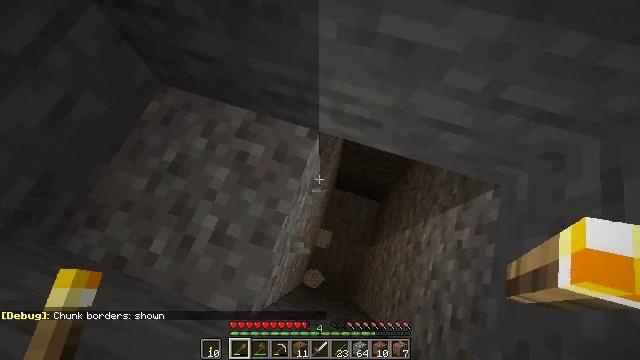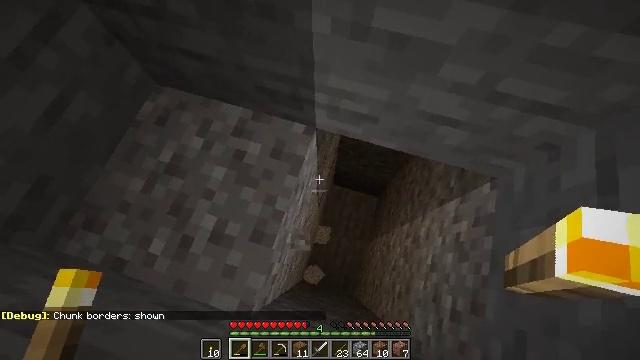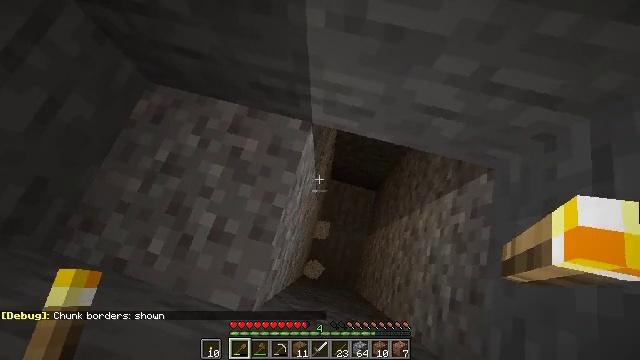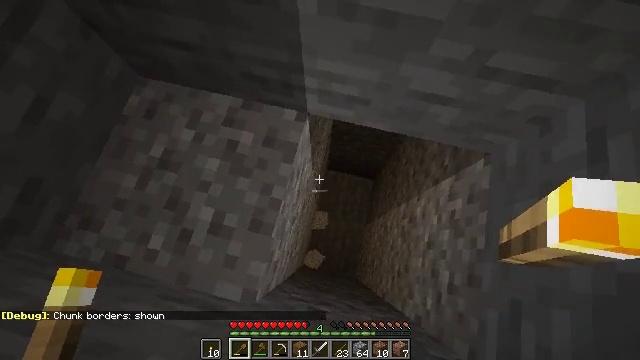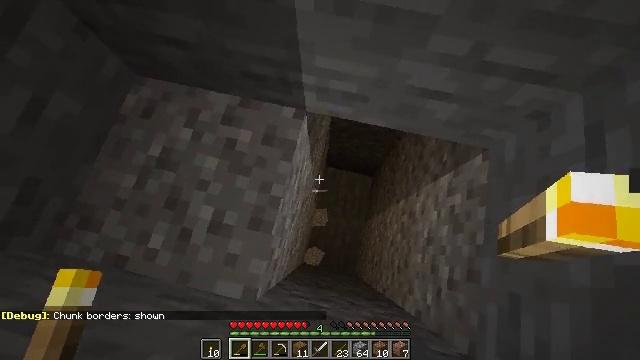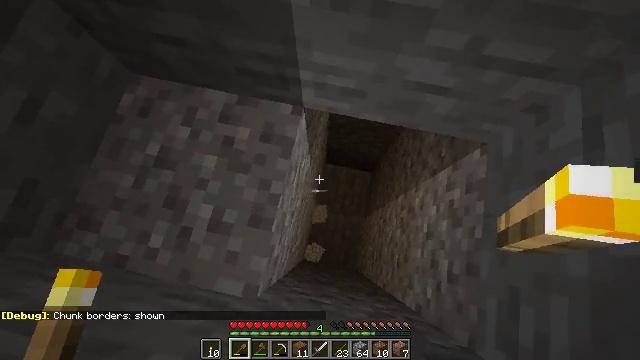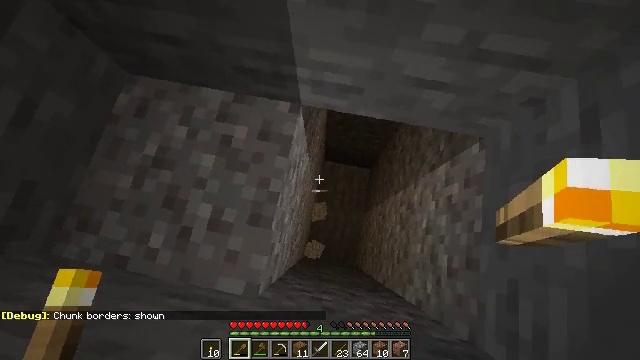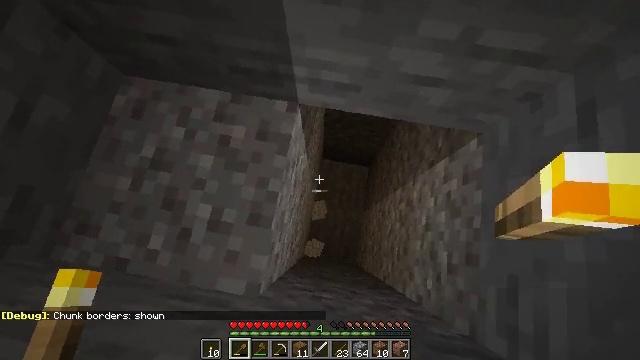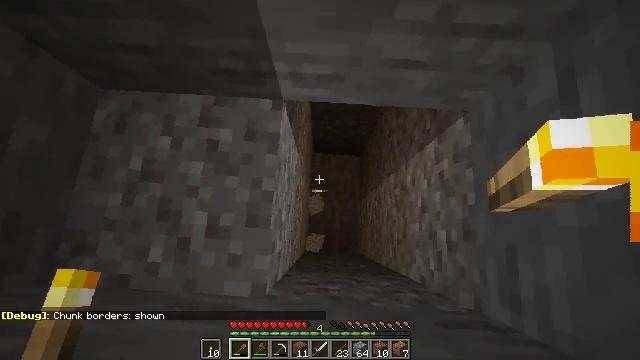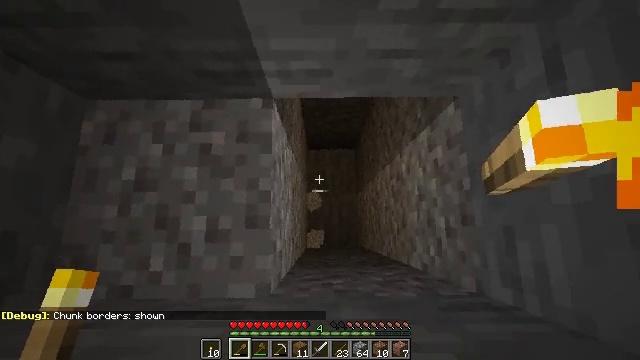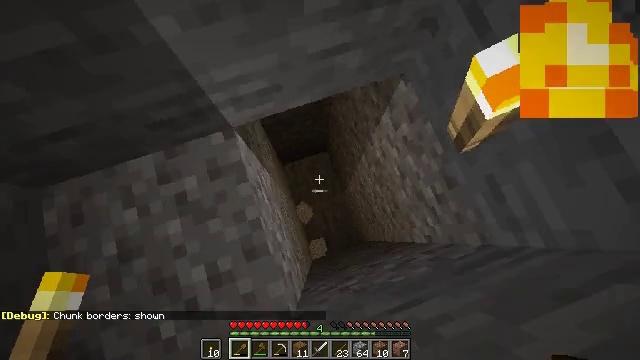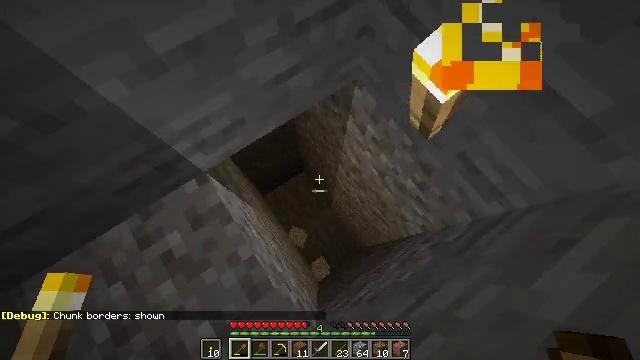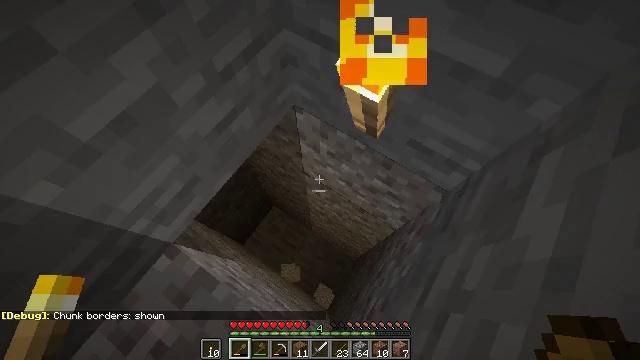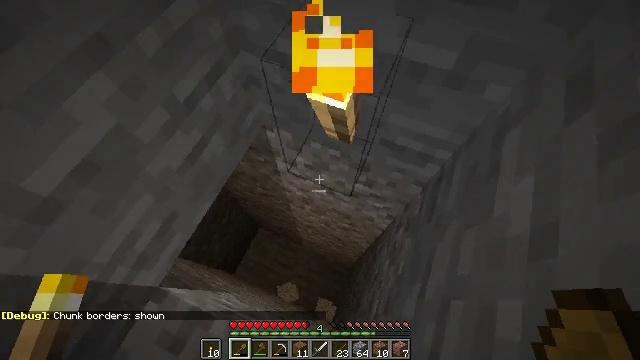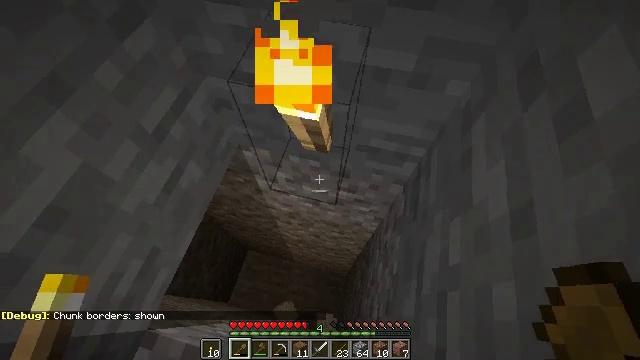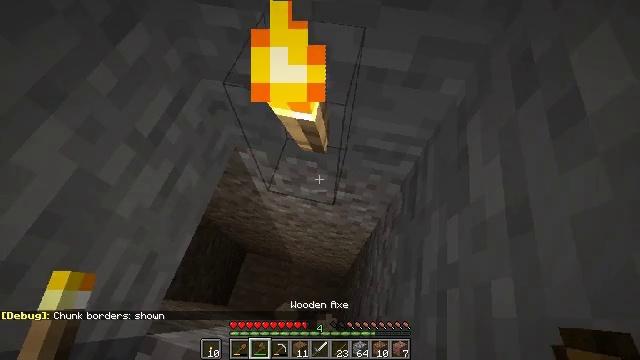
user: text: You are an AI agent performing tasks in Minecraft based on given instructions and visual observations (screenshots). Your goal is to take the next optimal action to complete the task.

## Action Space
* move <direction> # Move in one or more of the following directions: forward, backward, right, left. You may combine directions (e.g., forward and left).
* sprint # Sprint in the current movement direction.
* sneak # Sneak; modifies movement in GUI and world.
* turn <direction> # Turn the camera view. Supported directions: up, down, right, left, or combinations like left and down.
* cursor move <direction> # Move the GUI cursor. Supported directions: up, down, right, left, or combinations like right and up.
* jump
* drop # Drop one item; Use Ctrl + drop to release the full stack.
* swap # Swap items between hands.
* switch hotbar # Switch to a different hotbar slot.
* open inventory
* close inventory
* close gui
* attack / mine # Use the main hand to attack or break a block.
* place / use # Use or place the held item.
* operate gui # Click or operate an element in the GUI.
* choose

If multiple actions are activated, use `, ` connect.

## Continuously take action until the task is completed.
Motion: motion action
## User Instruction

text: Dig through gravel to clear a path.
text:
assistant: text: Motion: sneak, turn right
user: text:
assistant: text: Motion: sneak, turn right and down
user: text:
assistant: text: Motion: sneak, turn right and down
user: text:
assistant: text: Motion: sneak
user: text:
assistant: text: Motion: sneak
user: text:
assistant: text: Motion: sneak, turn right
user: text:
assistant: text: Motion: sneak, turn right
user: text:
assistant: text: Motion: sneak, turn right and down
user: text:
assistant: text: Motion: sneak, turn right
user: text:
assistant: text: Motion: sneak, turn right and up
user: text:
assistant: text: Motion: sneak, turn right and up
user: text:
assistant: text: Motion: sneak, turn right and up
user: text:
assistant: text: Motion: sneak, turn right and up
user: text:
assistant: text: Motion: sneak, turn right and up
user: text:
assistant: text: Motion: sneak, turn right
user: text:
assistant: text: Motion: sneak
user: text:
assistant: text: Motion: sneak
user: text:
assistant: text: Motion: sneak
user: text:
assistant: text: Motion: sneak
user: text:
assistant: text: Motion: sneak
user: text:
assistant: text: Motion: sneak
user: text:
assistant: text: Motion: sneak
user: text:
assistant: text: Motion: sneak
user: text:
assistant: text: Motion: sneak
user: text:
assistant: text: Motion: sneak
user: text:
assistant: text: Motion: sneak
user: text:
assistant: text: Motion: sneak, turn right and down
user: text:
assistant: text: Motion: sneak
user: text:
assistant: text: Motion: sneak
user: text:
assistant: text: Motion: sneak